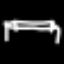
Label: bed